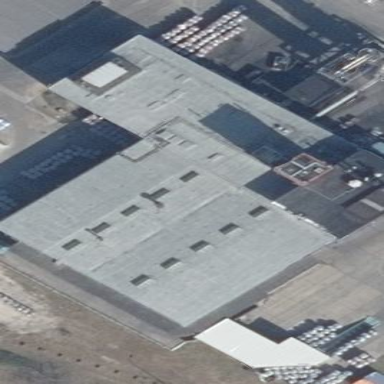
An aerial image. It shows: Industrial building with flat black roof.